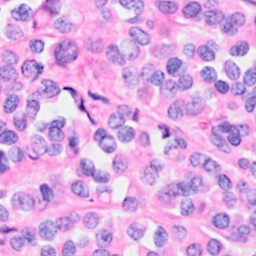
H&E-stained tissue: Breast